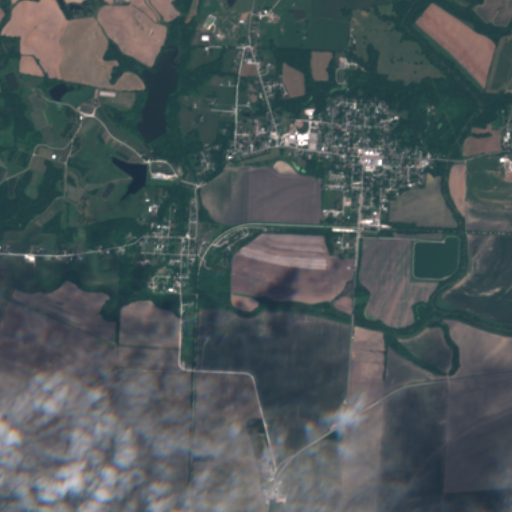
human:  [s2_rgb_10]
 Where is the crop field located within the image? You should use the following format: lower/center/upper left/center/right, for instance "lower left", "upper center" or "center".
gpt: The crop field is located in the upper center of the image.
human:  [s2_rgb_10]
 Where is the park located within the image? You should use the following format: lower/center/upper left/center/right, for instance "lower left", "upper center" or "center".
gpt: The park is located in the upper right of the image.
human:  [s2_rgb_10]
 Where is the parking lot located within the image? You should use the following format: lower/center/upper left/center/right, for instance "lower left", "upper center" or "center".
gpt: The parking lot is located in the center right of the image.
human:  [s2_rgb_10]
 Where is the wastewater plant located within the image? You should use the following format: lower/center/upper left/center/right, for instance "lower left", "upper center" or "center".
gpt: The wastewater plant is located in the center right of the image.
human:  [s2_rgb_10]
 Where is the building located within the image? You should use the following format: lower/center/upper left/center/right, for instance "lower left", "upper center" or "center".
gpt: The building is located in the upper center of the image.
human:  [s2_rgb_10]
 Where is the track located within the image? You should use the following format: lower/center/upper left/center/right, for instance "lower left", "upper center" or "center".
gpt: There is no track in the image.